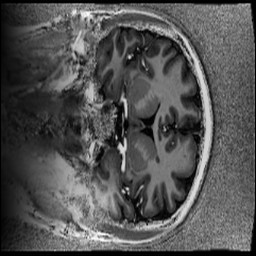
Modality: UNIT1
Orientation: coronal
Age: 22
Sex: female
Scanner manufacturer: siemens
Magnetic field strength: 6.98 T
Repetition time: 6 s
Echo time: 0.00283 s